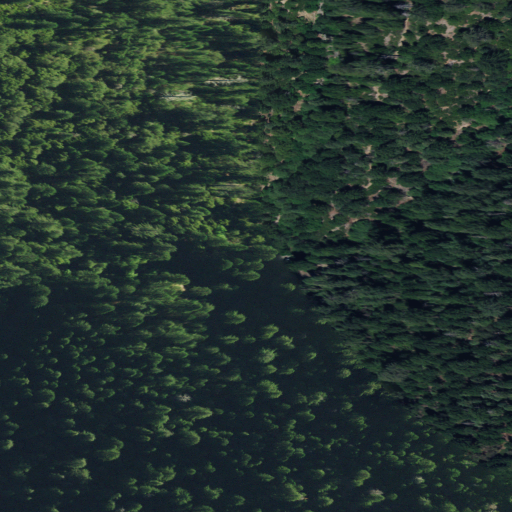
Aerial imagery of valley in California named Clarks Canyon containing evergreen forest, deciduous forest, and mixed forest